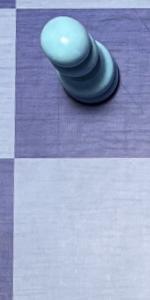
Label: Empty